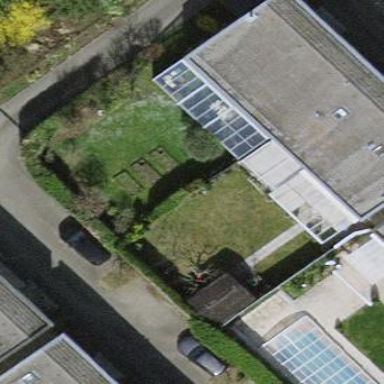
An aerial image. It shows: Garden surrounded by fence.